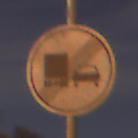
Verkehrszeichen: EndeUeberholverbotKraftfahrzeuge
Umgebung: Outdoor, Suburban
Tageszeit: Night
Wetter: PartlyCloudy
Licht: Artificial
Jahreszeit: NotSpecified
Kontrast: HighContrast